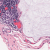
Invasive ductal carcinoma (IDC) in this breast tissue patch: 0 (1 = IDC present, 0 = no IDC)